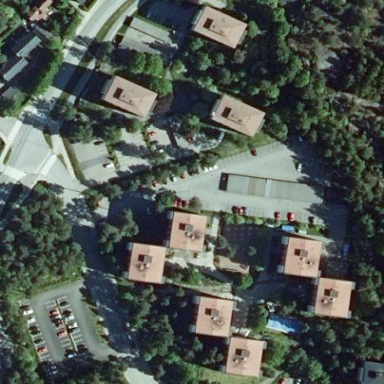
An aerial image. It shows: Parking area with asphalt surface.